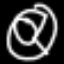
Label: clock